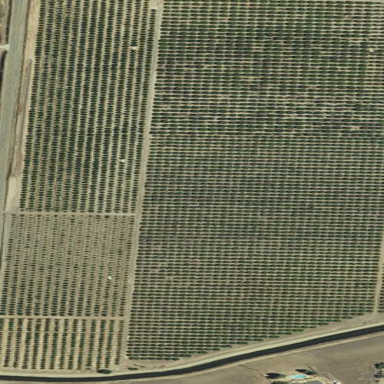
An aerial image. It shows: Picturesque orchard with orange trees. The agricultural property is filled with lush orange trees.